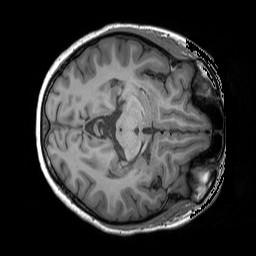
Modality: T1w
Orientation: axial
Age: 22
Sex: female
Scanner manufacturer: siemens
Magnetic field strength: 3 T
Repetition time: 1.9 s
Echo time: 0.00252 s